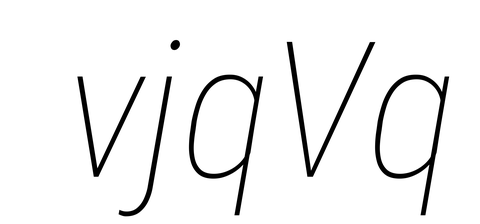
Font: Roboto-Italic_Condensed_Thin_Italic